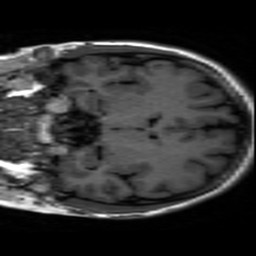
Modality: inplaneT1
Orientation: coronal
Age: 19
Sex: female
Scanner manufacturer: ge
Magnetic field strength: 3 T
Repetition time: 2.499 s
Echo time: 0.02513 s